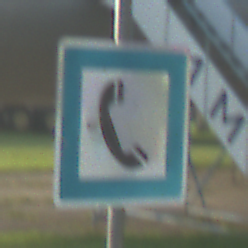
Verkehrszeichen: Fernsprecher
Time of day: SunriseSunset
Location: Outdoor (Special)
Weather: Clear
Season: NotSpecified
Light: Natural